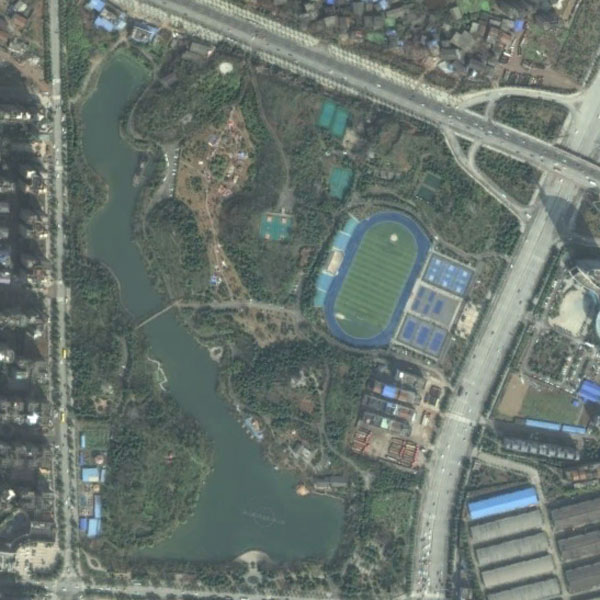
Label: Park